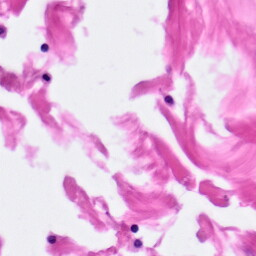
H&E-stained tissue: Pancreatic